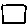
Label: square